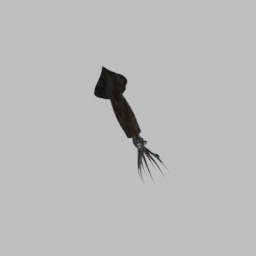
Label: animals